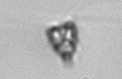
Label: Pyramimonas_longicauda